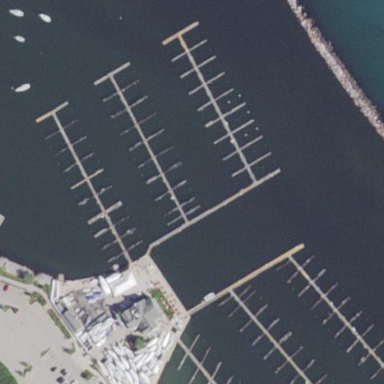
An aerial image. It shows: Marina leisure land perfect for yachting club activities.